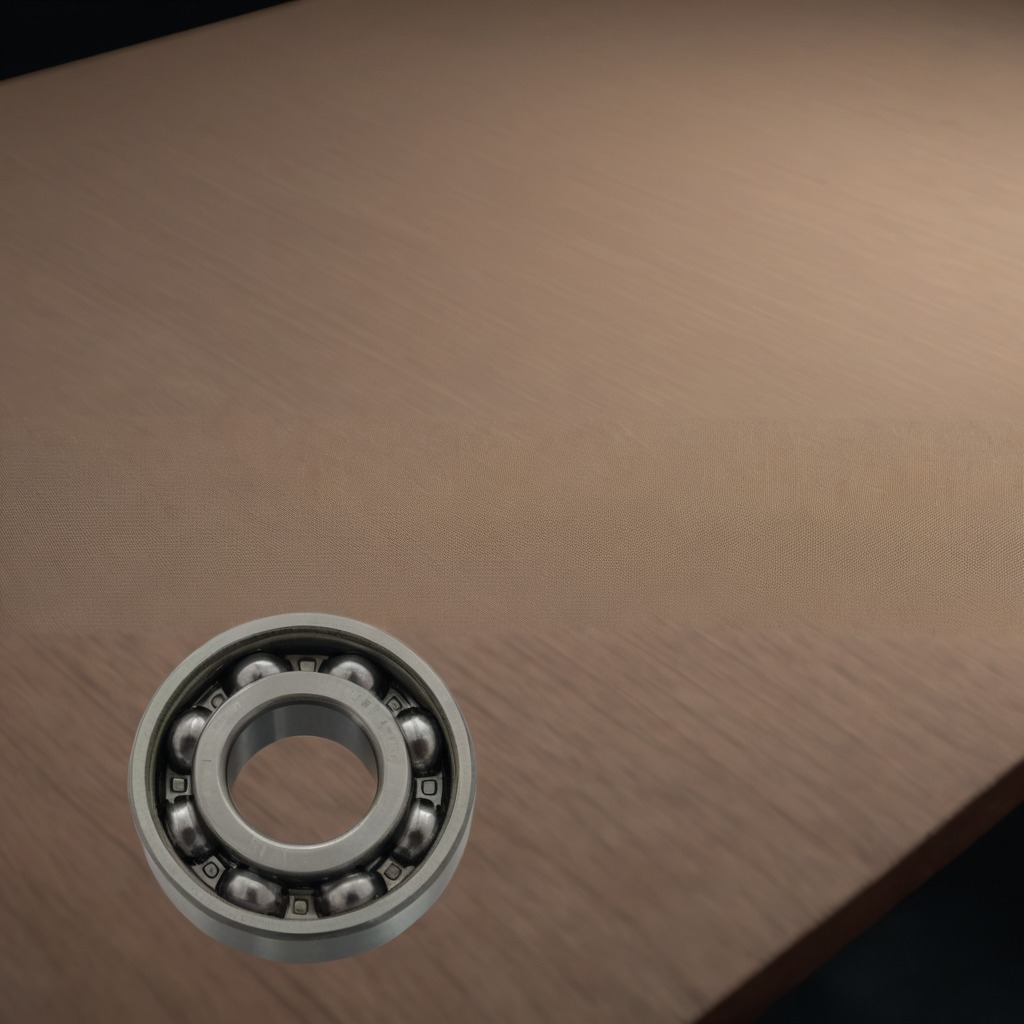
A metal ball bearing lies on the wooden table inside a workshop at night.